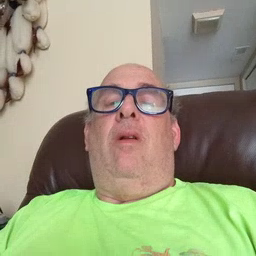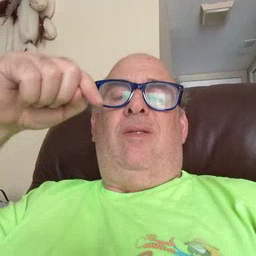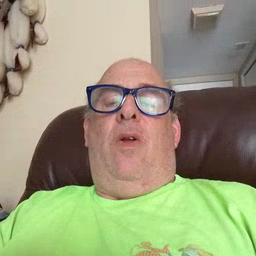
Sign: down